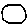
Label: moon